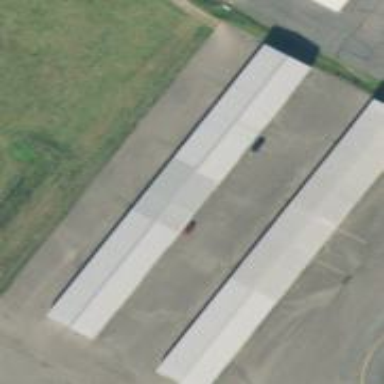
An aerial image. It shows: Hangar building located at airport.